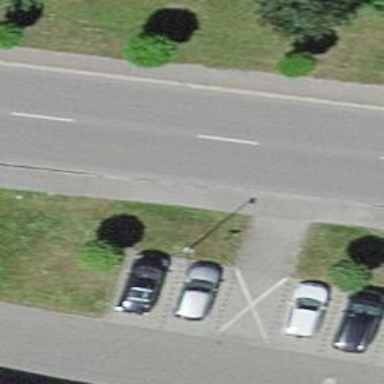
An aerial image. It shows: Footway surfaced with paving stones.